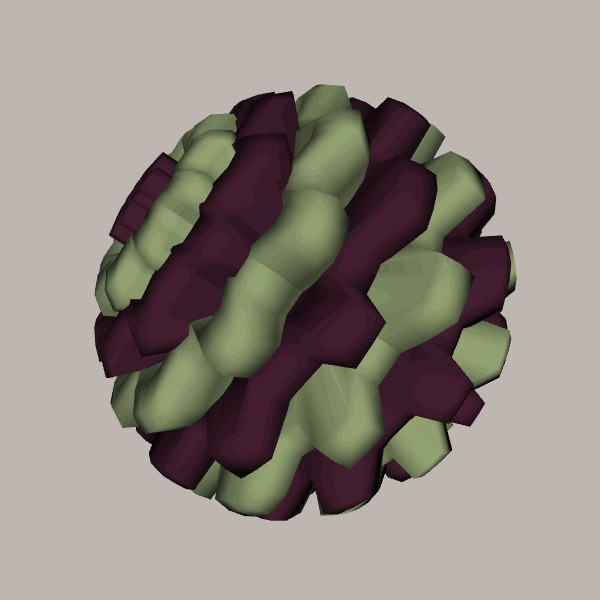
Background: light